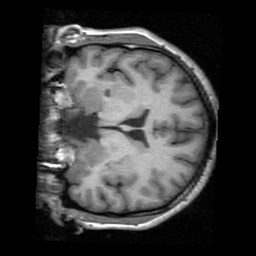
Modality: T1w
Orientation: coronal
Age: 33